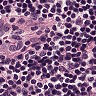
Metastatic tissue present: no